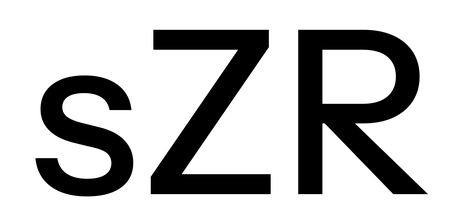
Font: InstrumentSans_Medium